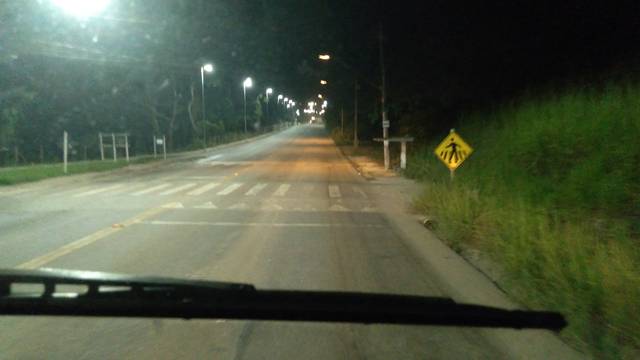
Region: Brazil
Coordinates: -19.876, -43.87